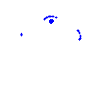
Particle: kaon